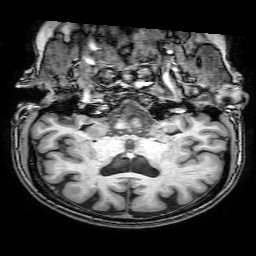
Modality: T1w
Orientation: sagittal
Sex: female
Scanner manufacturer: philips
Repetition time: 0.008185 s
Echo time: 0.00376 s